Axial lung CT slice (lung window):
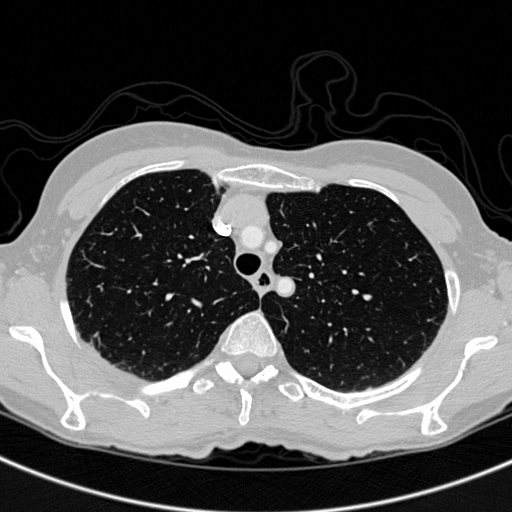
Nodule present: no